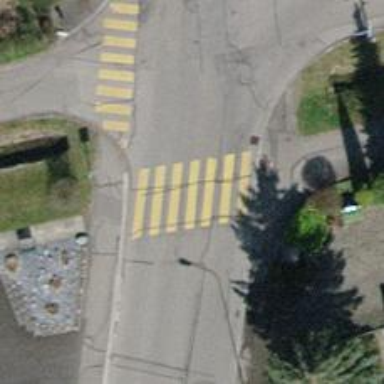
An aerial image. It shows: Uncontrolled zebra crossing.